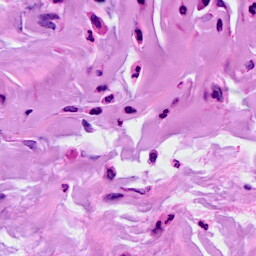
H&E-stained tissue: Breast